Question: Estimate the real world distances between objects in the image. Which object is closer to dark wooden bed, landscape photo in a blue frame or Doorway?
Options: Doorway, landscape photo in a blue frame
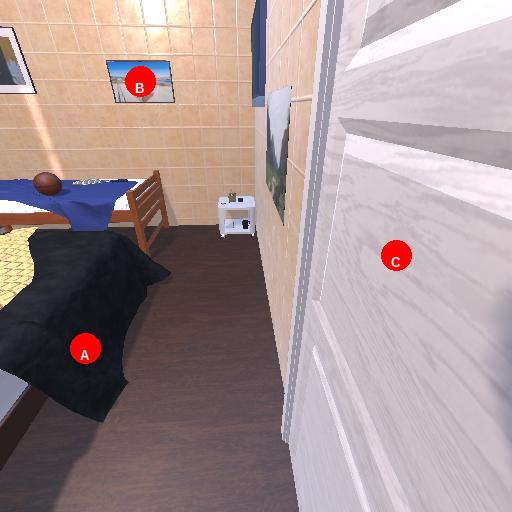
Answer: Doorway